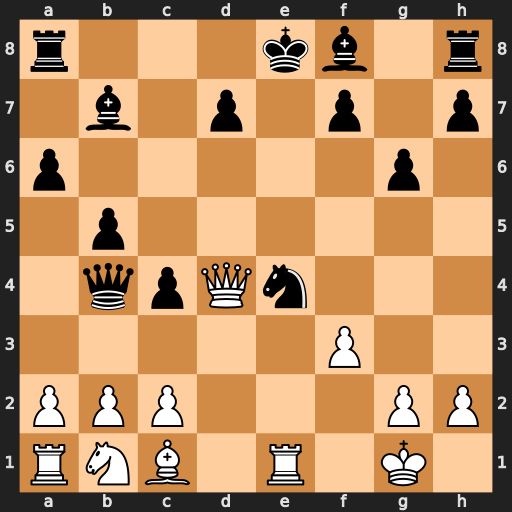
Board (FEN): r3kb1r/1b1p1p1p/p5p1/1p6/1qpQn3/5P2/PPP3PP/RNB1R1K1
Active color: w
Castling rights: kq
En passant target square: -
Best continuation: Rxe4+ Bxe4 Qxe4+ Qe7 Qxa8+